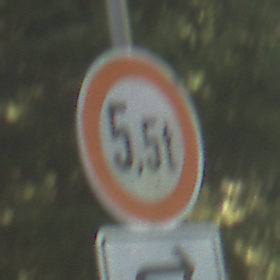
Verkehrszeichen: TatsaechlicheMasse
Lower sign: RichtungsangabeDurchPfeile5
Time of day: MorningAfternoon
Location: Outdoor (Nature)
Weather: Clear
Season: NotSpecified
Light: Natural